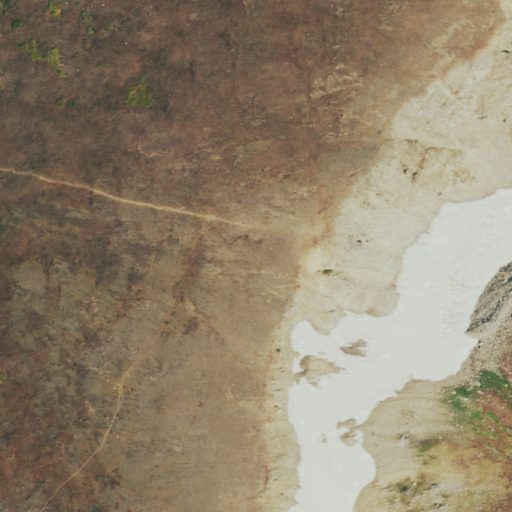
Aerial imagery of gap in Colorado named Devils Thumb Pass containing shrub, snow, grassland, and barren land